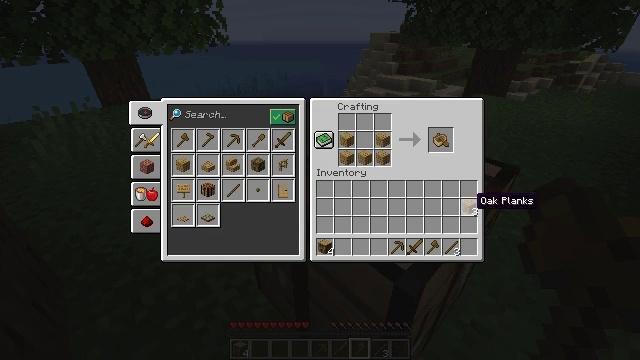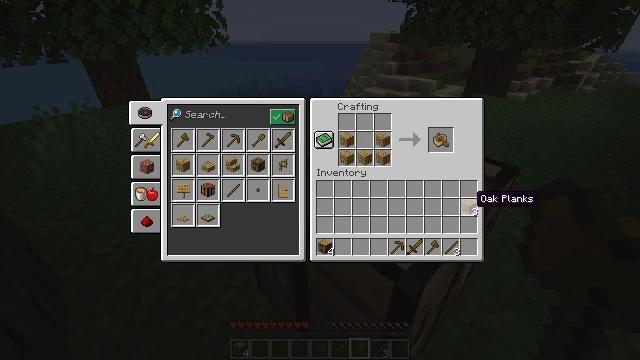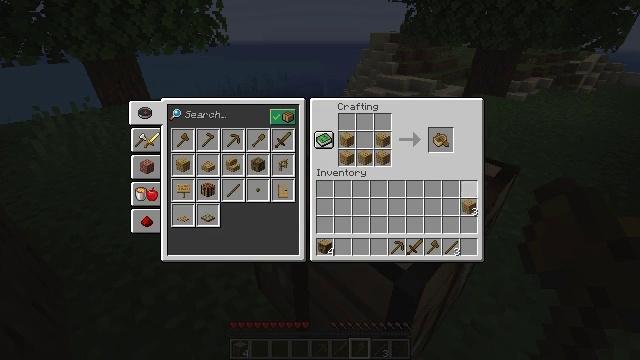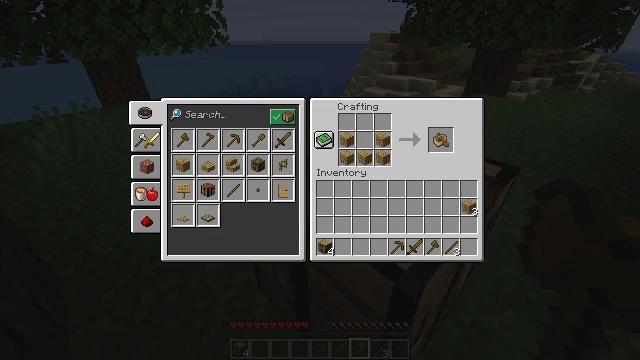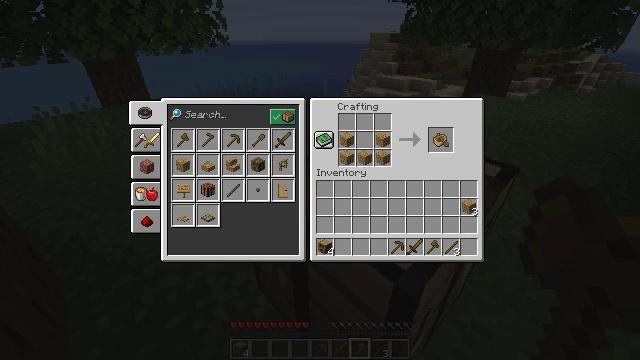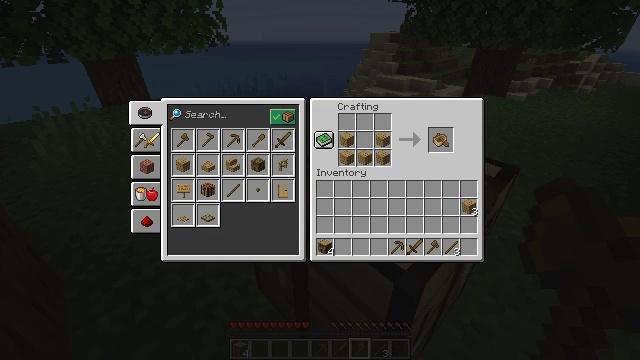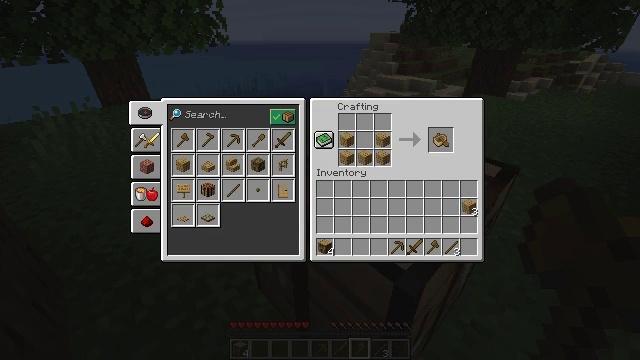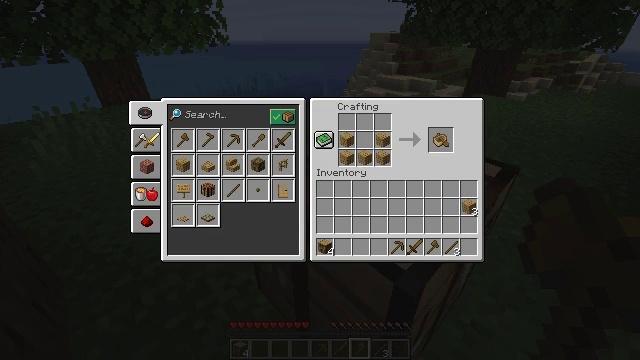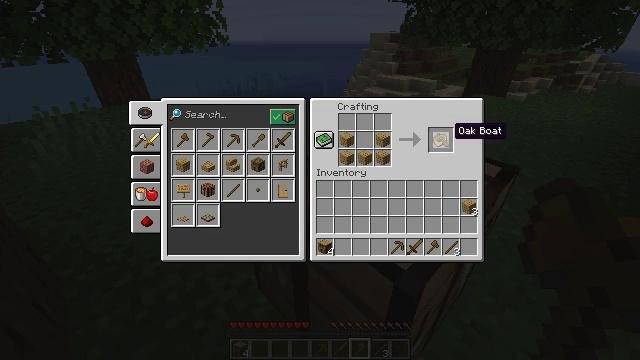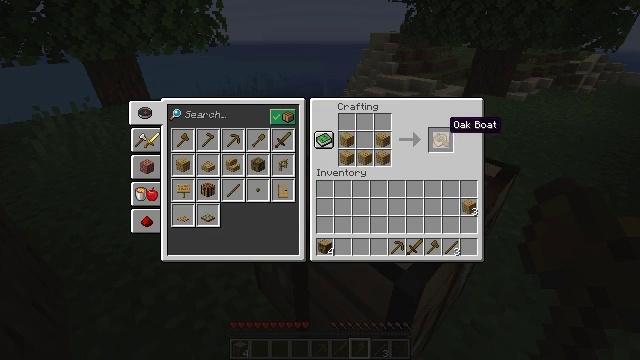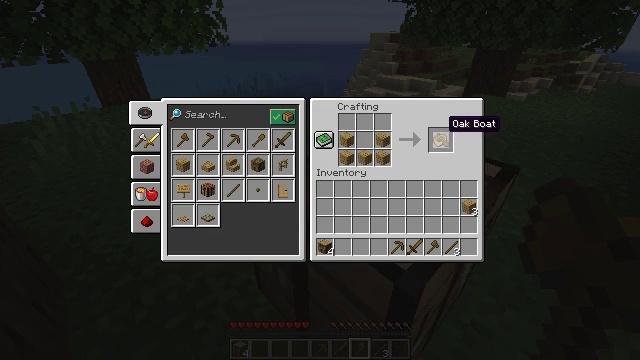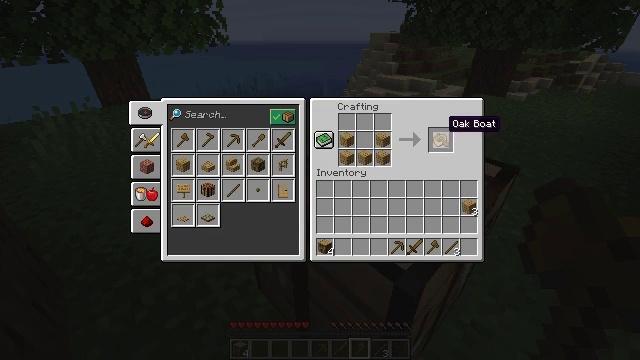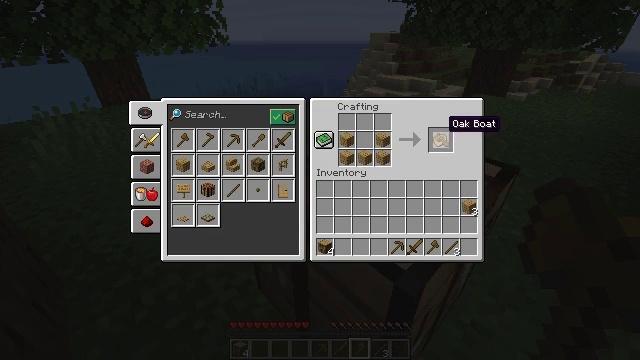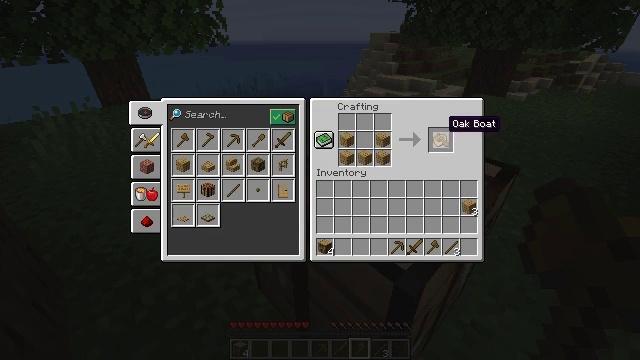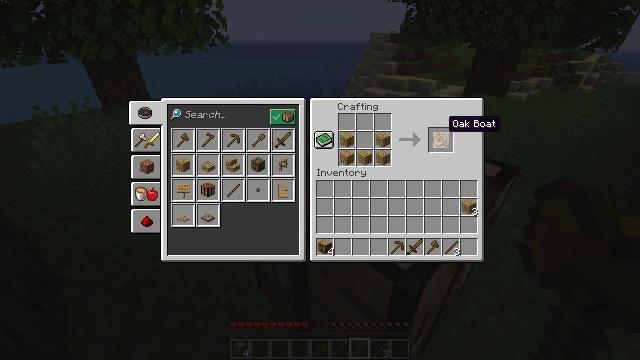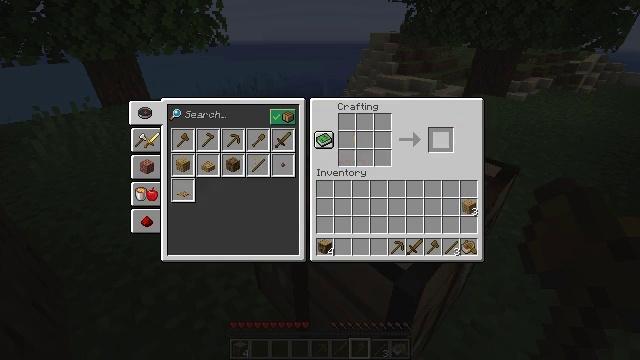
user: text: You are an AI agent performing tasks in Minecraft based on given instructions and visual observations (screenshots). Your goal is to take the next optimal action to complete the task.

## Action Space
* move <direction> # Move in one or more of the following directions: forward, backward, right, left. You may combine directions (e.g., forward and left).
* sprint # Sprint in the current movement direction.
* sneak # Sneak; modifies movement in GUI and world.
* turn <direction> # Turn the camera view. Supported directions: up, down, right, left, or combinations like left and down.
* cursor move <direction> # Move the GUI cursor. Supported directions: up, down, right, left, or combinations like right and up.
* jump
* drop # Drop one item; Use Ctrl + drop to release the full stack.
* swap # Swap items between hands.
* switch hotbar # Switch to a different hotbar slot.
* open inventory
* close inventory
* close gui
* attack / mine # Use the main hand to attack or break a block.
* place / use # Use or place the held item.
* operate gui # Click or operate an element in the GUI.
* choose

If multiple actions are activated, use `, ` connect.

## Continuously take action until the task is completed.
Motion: motion action
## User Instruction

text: To get a oak boat with planks, open a crafting table.
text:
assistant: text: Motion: no_op
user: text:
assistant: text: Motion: cursor move up
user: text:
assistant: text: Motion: sneak, cursor move up
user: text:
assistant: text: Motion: sneak, cursor move up
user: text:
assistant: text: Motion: sneak
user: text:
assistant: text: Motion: sneak
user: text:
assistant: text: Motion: sneak, cursor move up
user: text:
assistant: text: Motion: sneak, cursor move up
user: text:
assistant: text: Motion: sneak
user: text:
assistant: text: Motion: sneak
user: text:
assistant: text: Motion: sneak
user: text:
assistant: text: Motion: sneak
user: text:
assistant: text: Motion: sneak
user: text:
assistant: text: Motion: sneak
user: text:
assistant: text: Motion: sneak, operate gui
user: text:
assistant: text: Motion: sneak, operate gui
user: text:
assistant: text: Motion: sneak, operate gui
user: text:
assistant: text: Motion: sneak
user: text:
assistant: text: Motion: sneak
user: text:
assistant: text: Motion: sneak